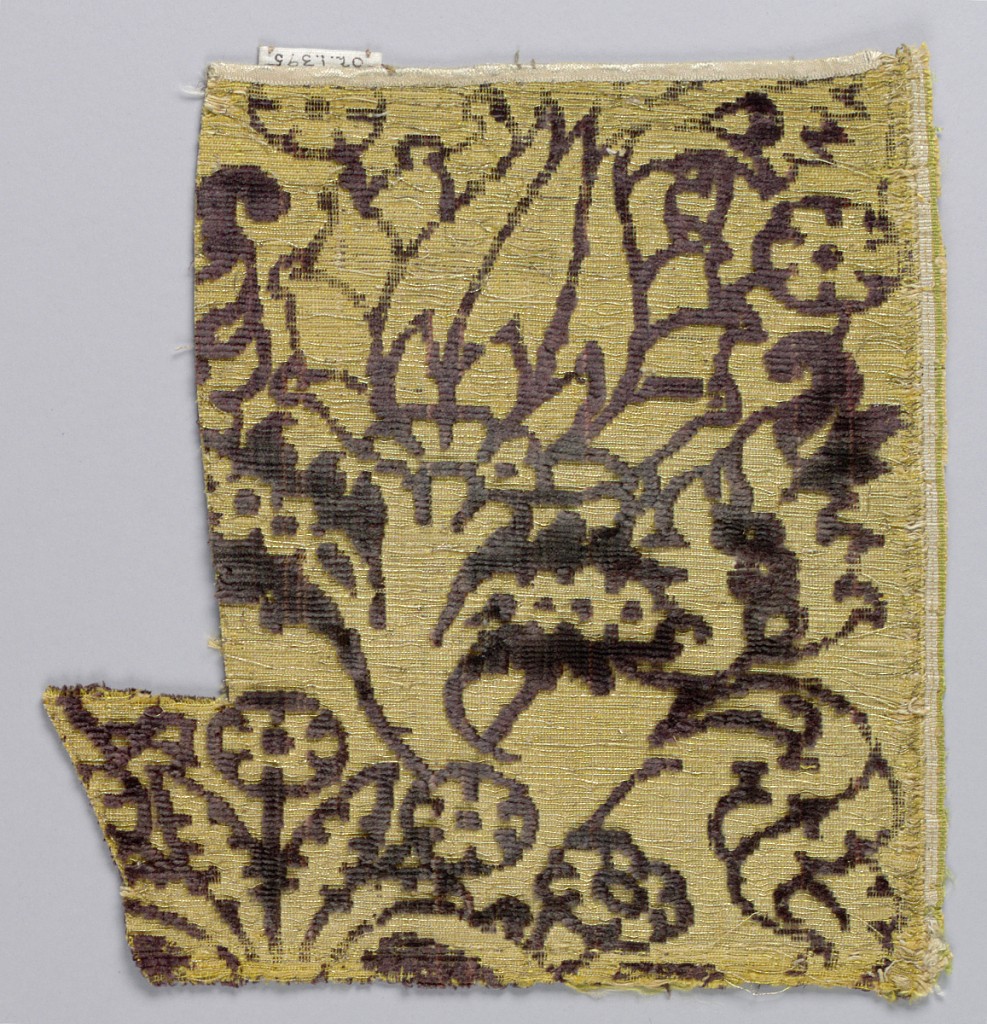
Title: Fragment
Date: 15th century
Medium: silk, metallic Technique: supplementary warp loops in plain weave foundation (velvet) with supplementary weft
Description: Incomplete pomegranate motif. Selvage along right edge.